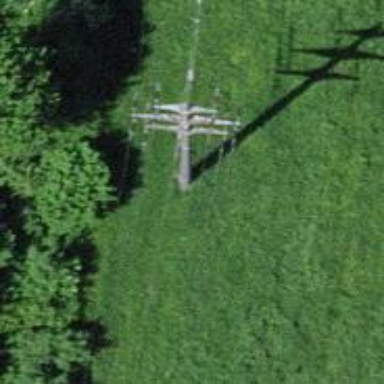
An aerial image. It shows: Power line is depicted.